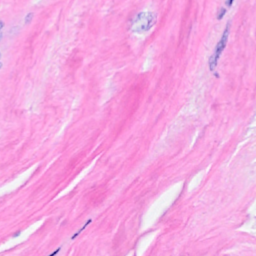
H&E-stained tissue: Breast